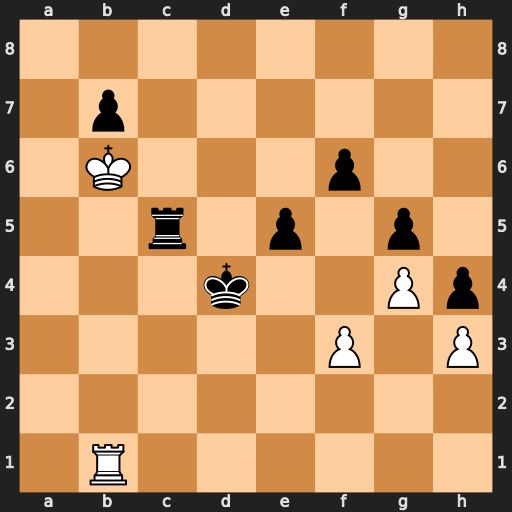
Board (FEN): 8/1p6/1K3p2/2r1p1p1/3k2Pp/5P1P/8/1R6
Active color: w
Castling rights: -
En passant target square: -
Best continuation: Rd1+ Kc4 Rc1+